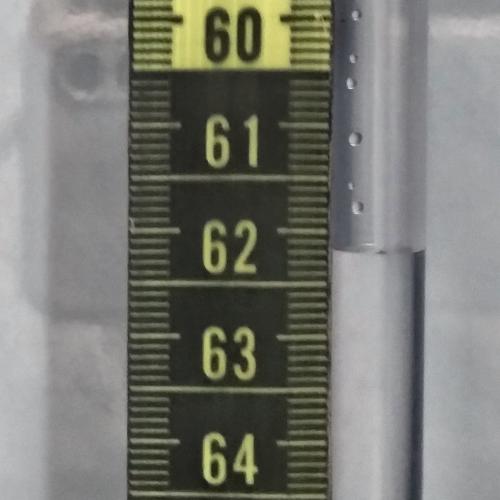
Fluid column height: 62.2 cm